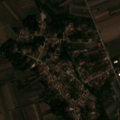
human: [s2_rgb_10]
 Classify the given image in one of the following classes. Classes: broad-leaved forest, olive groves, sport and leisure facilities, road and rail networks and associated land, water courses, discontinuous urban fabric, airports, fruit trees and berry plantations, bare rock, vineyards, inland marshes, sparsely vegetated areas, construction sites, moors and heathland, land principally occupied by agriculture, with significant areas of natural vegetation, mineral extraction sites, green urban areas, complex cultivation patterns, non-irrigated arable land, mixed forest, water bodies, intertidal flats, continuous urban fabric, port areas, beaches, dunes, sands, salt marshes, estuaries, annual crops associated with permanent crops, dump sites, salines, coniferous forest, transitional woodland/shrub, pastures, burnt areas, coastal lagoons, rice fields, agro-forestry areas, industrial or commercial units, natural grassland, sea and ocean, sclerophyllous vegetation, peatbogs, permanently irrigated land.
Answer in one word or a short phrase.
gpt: discontinuous urban fabric, non-irrigated arable land, land principally occupied by agriculture, with significant areas of natural vegetation